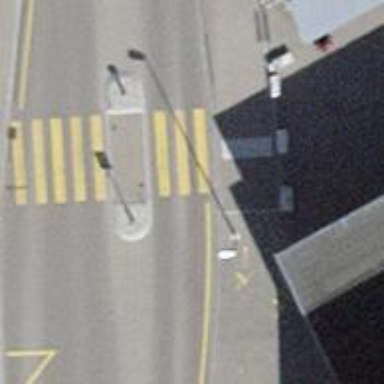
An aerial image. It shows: Uncontrolled zebra crossing with island. The crossing is marked with zebra stripes.